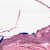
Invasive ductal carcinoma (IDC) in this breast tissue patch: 0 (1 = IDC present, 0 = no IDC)